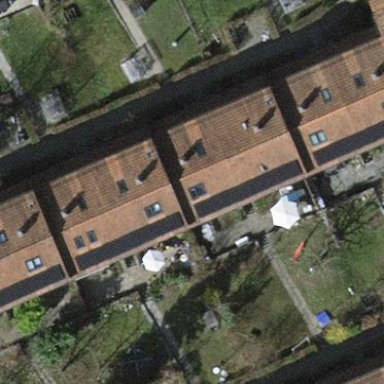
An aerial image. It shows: Beige house with gabled roof covered in roof tiles of orangered color. The roof is oriented across the building.